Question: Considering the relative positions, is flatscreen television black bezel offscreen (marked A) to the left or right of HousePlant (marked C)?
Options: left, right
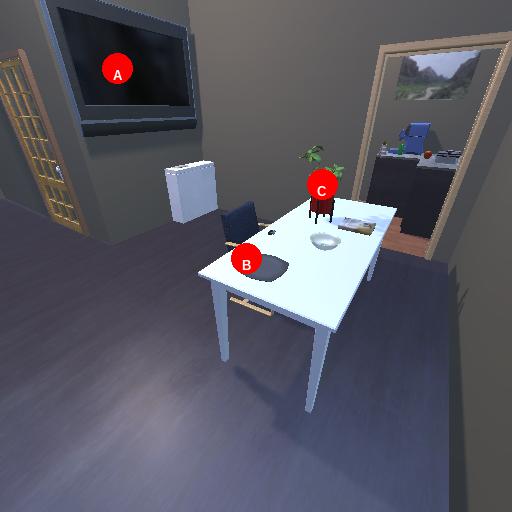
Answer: left